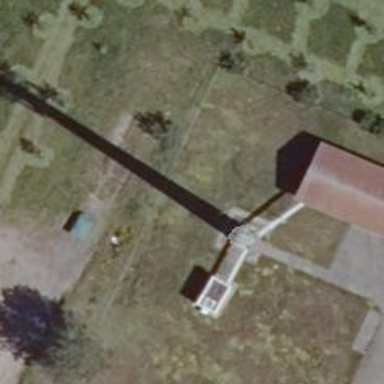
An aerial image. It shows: Communication tower.